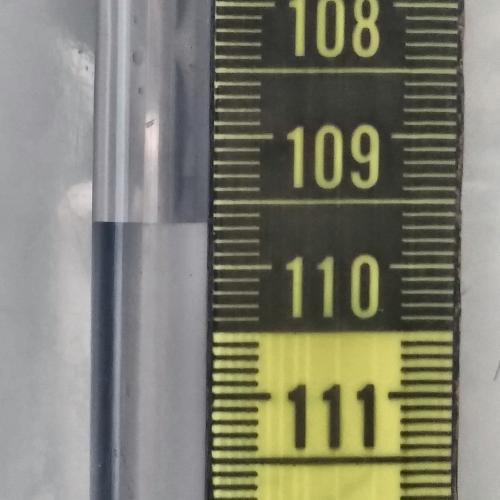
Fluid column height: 109.6 cm